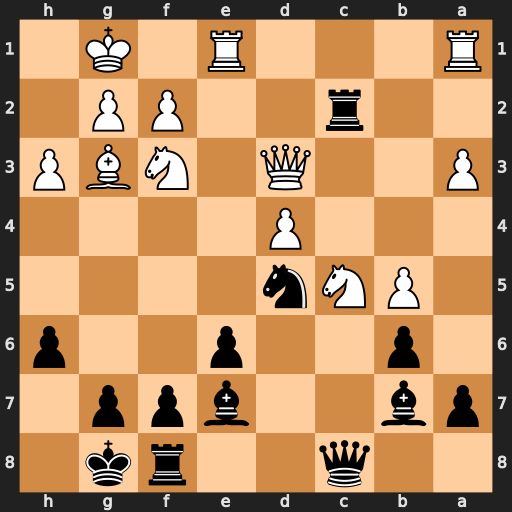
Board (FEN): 2q2rk1/pb2bpp1/1p2p2p/1PNn4/3P4/P2Q1NBP/2r2PP1/R3R1K1
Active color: b
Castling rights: -
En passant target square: -
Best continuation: Rc3 Qxc3 Nxc3